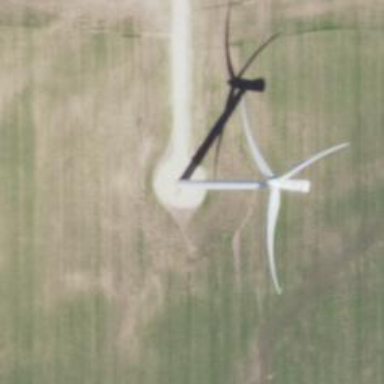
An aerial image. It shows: Wind turbine generator made by Vestas. The generator utilizes wind as its power source and belongs to the horizontal axis type.